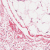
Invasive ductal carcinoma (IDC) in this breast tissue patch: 0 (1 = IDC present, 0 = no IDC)